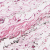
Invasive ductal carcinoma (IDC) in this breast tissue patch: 0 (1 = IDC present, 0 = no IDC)